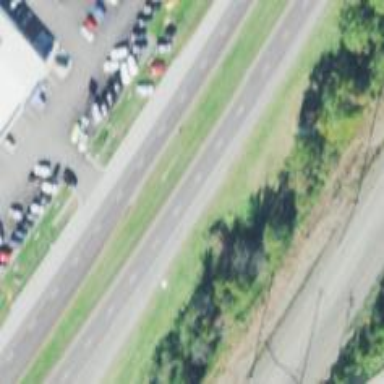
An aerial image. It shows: Trunk highway.